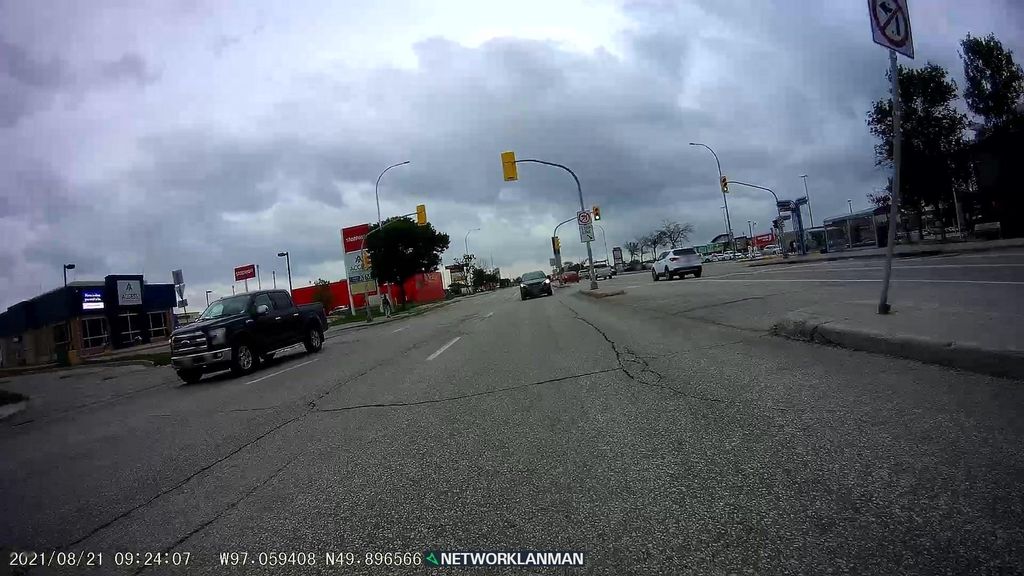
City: winnipeg